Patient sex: F
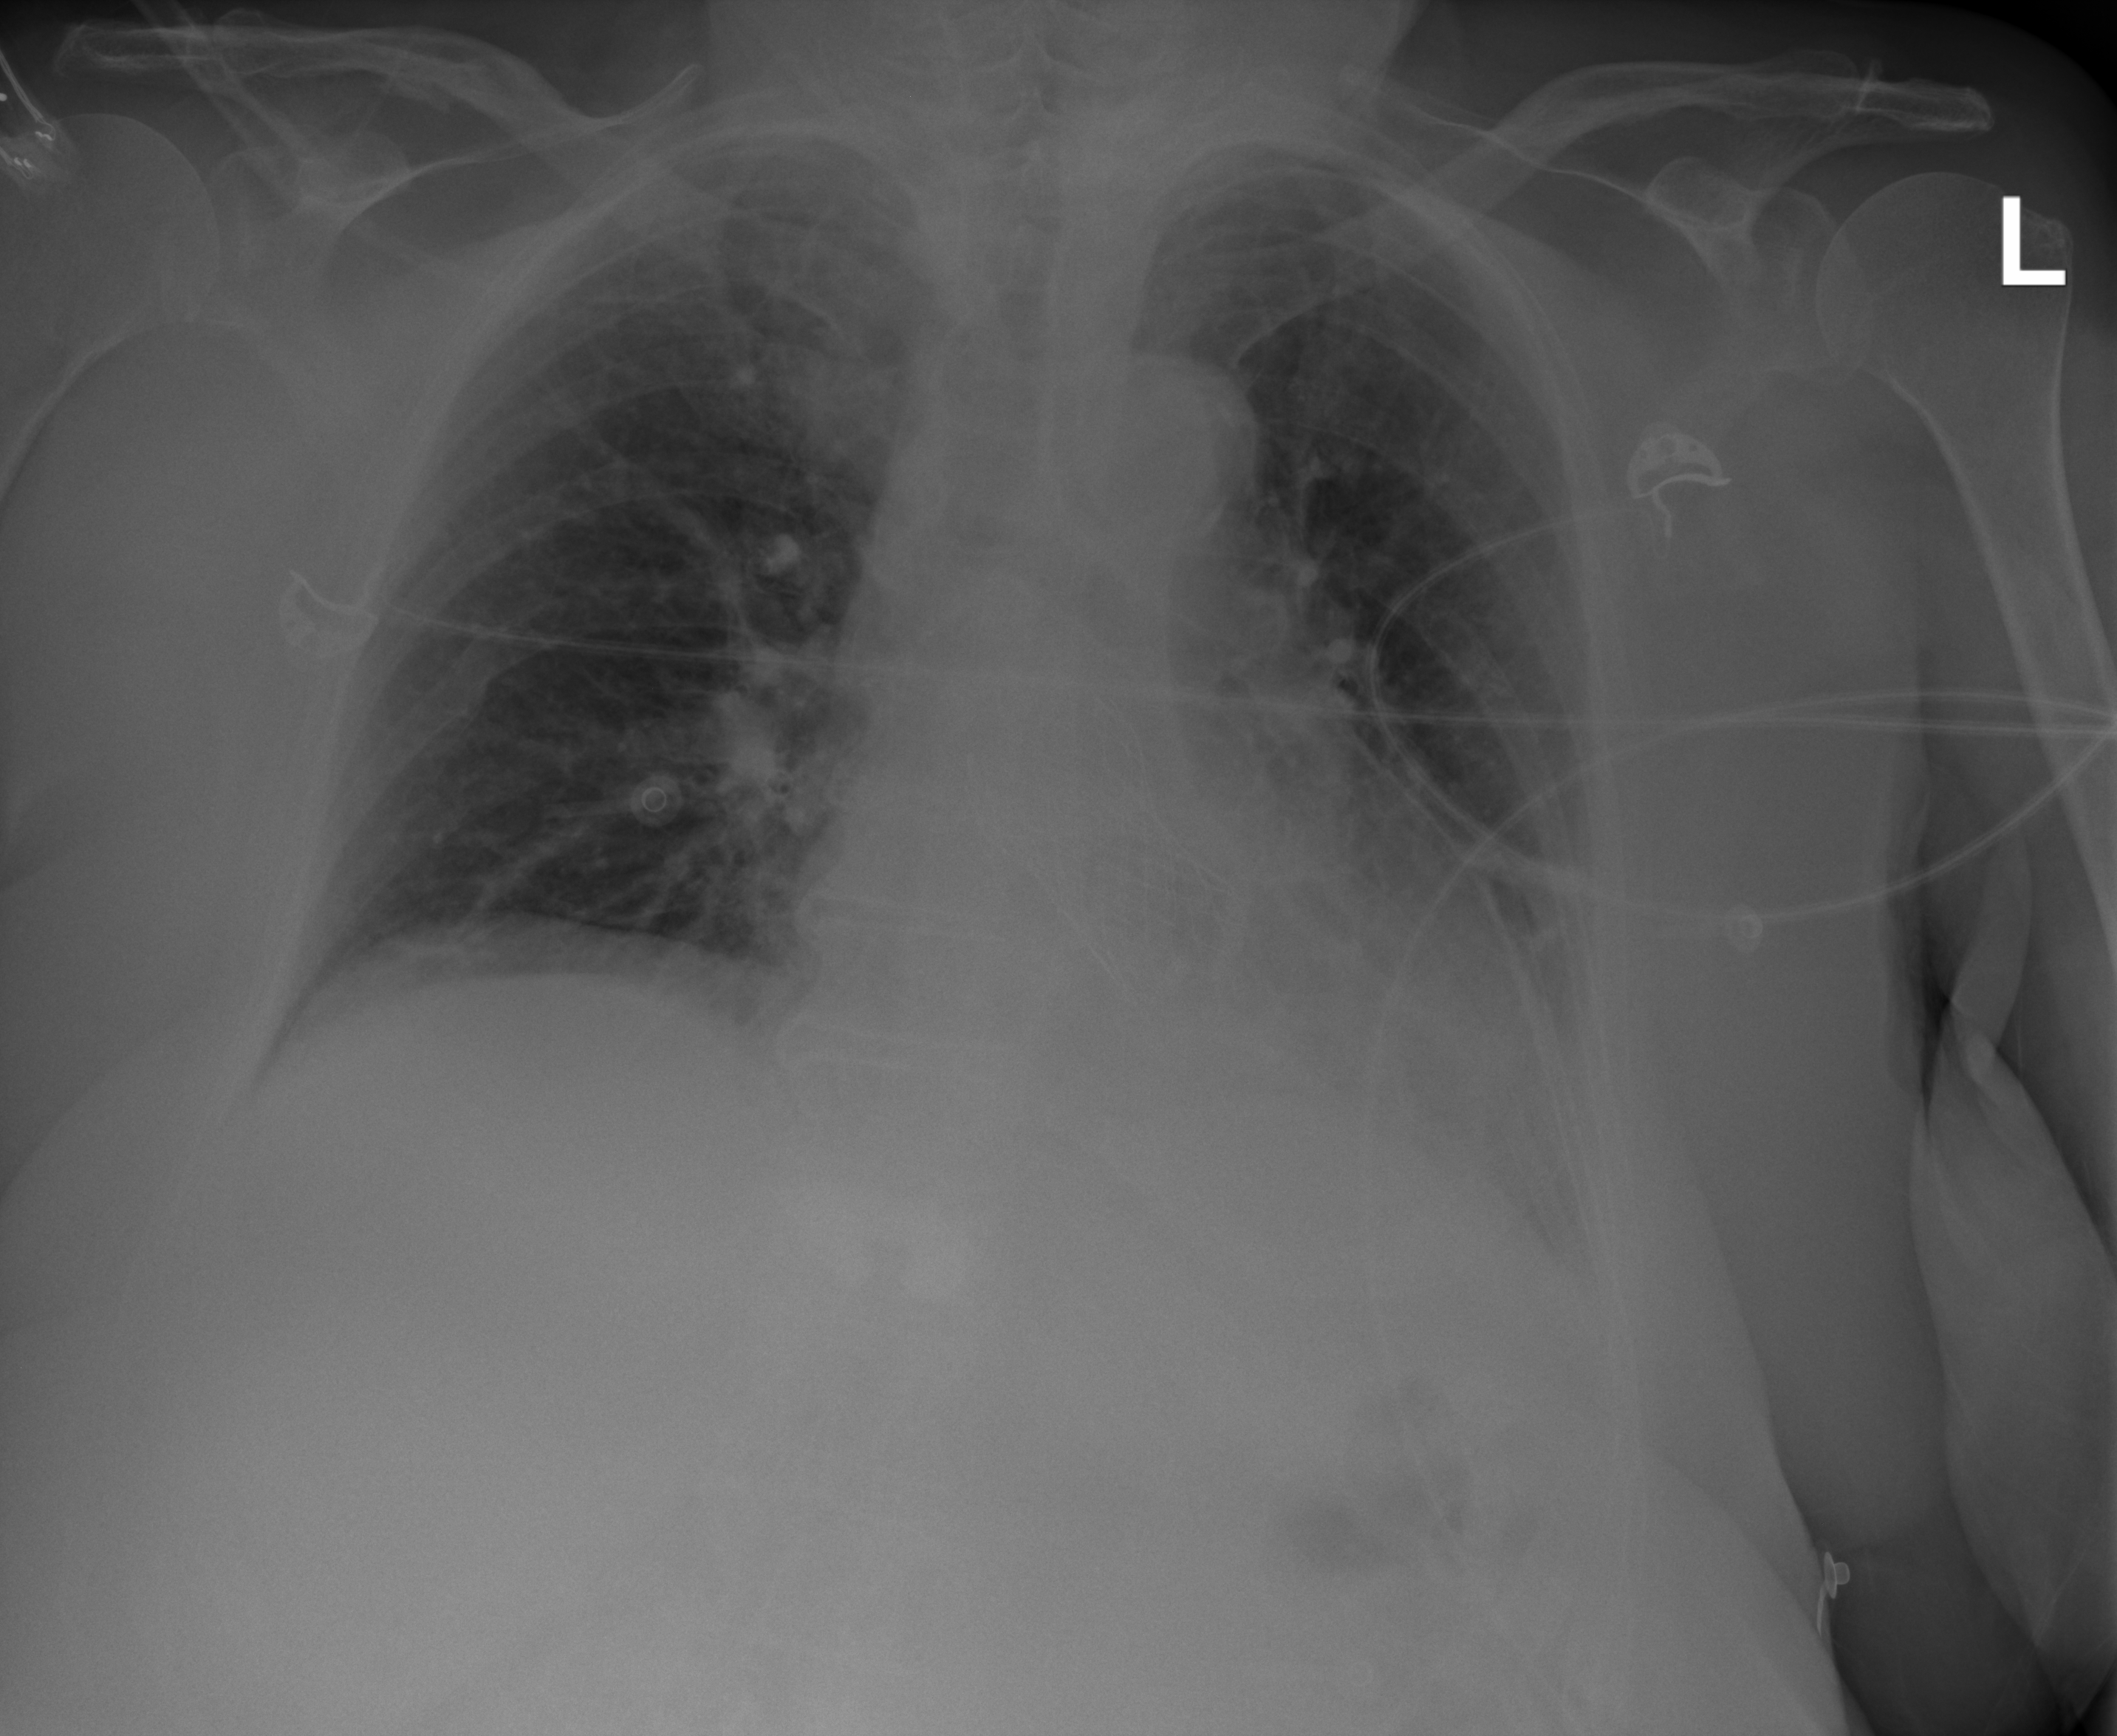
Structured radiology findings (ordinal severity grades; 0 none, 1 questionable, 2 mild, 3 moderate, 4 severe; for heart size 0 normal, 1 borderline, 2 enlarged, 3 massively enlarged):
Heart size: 2
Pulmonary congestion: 2
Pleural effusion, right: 2
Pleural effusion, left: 2
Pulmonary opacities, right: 0
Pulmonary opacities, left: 2
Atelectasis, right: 2
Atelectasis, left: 2